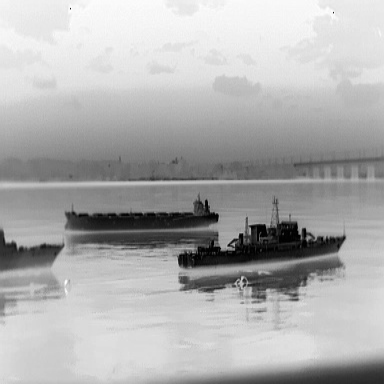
There are two warships in the infrared image.